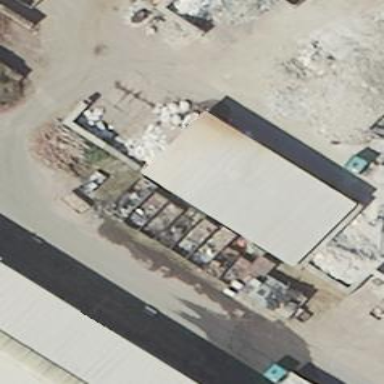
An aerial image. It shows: Shed.